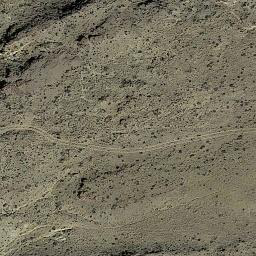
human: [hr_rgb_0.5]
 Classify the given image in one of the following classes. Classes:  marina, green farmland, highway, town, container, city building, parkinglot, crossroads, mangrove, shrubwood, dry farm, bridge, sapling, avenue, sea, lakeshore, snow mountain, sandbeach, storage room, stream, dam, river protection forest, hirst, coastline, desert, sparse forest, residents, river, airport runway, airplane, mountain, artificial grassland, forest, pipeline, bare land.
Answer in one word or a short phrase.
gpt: bare land